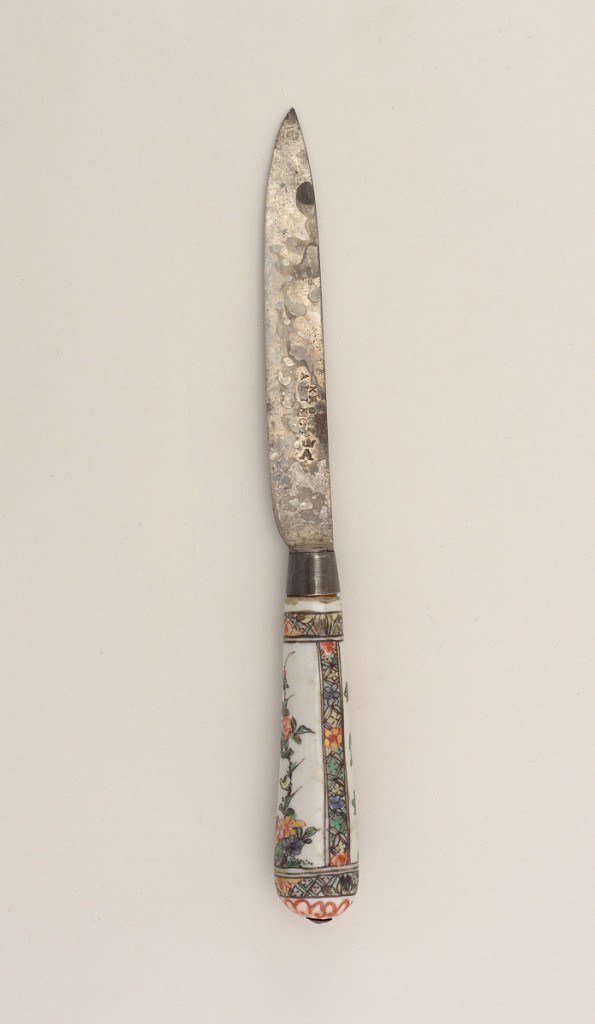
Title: Knife with Porcelain Handle (One of a Pair)
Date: ca. 1695
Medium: steel, silver, porcelain
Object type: knife
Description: Leaf-shaped blade with straight upper edge. Plain bolster. Tapering silver ferrule with traces of gilding. Tapering white porcelain handle with rounded end. Floral decoration, with birds and decorative bands along the sides, top and bottom of the handle in black, green, yellow, red and blue. Small button cap at the end of the handle (Famille Verte).